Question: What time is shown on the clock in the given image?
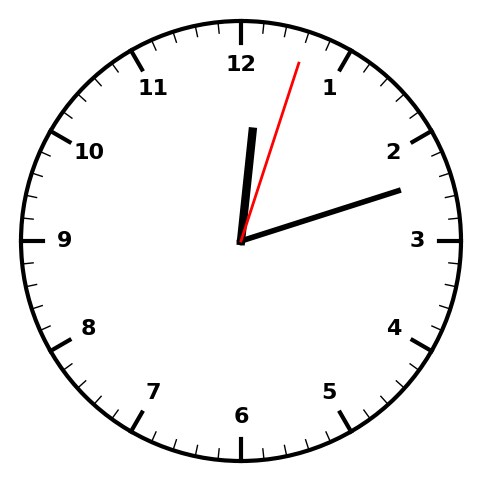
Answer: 12:12:03